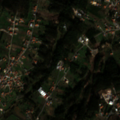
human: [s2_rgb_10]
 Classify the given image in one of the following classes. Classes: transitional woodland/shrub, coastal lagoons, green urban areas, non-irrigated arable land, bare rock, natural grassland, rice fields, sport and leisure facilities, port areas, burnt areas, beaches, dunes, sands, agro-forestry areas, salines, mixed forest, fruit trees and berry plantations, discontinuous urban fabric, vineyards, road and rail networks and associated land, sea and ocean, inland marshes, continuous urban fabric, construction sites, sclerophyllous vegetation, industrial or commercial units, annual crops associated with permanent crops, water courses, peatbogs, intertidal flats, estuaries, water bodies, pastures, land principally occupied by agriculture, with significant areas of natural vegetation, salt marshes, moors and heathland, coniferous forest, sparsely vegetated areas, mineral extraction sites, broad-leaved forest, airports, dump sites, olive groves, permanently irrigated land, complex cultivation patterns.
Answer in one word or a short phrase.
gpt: discontinuous urban fabric, complex cultivation patterns, land principally occupied by agriculture, with significant areas of natural vegetation, coniferous forest